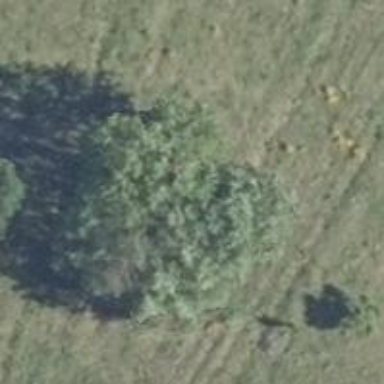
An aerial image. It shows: Row of trees in natural setting.